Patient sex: M
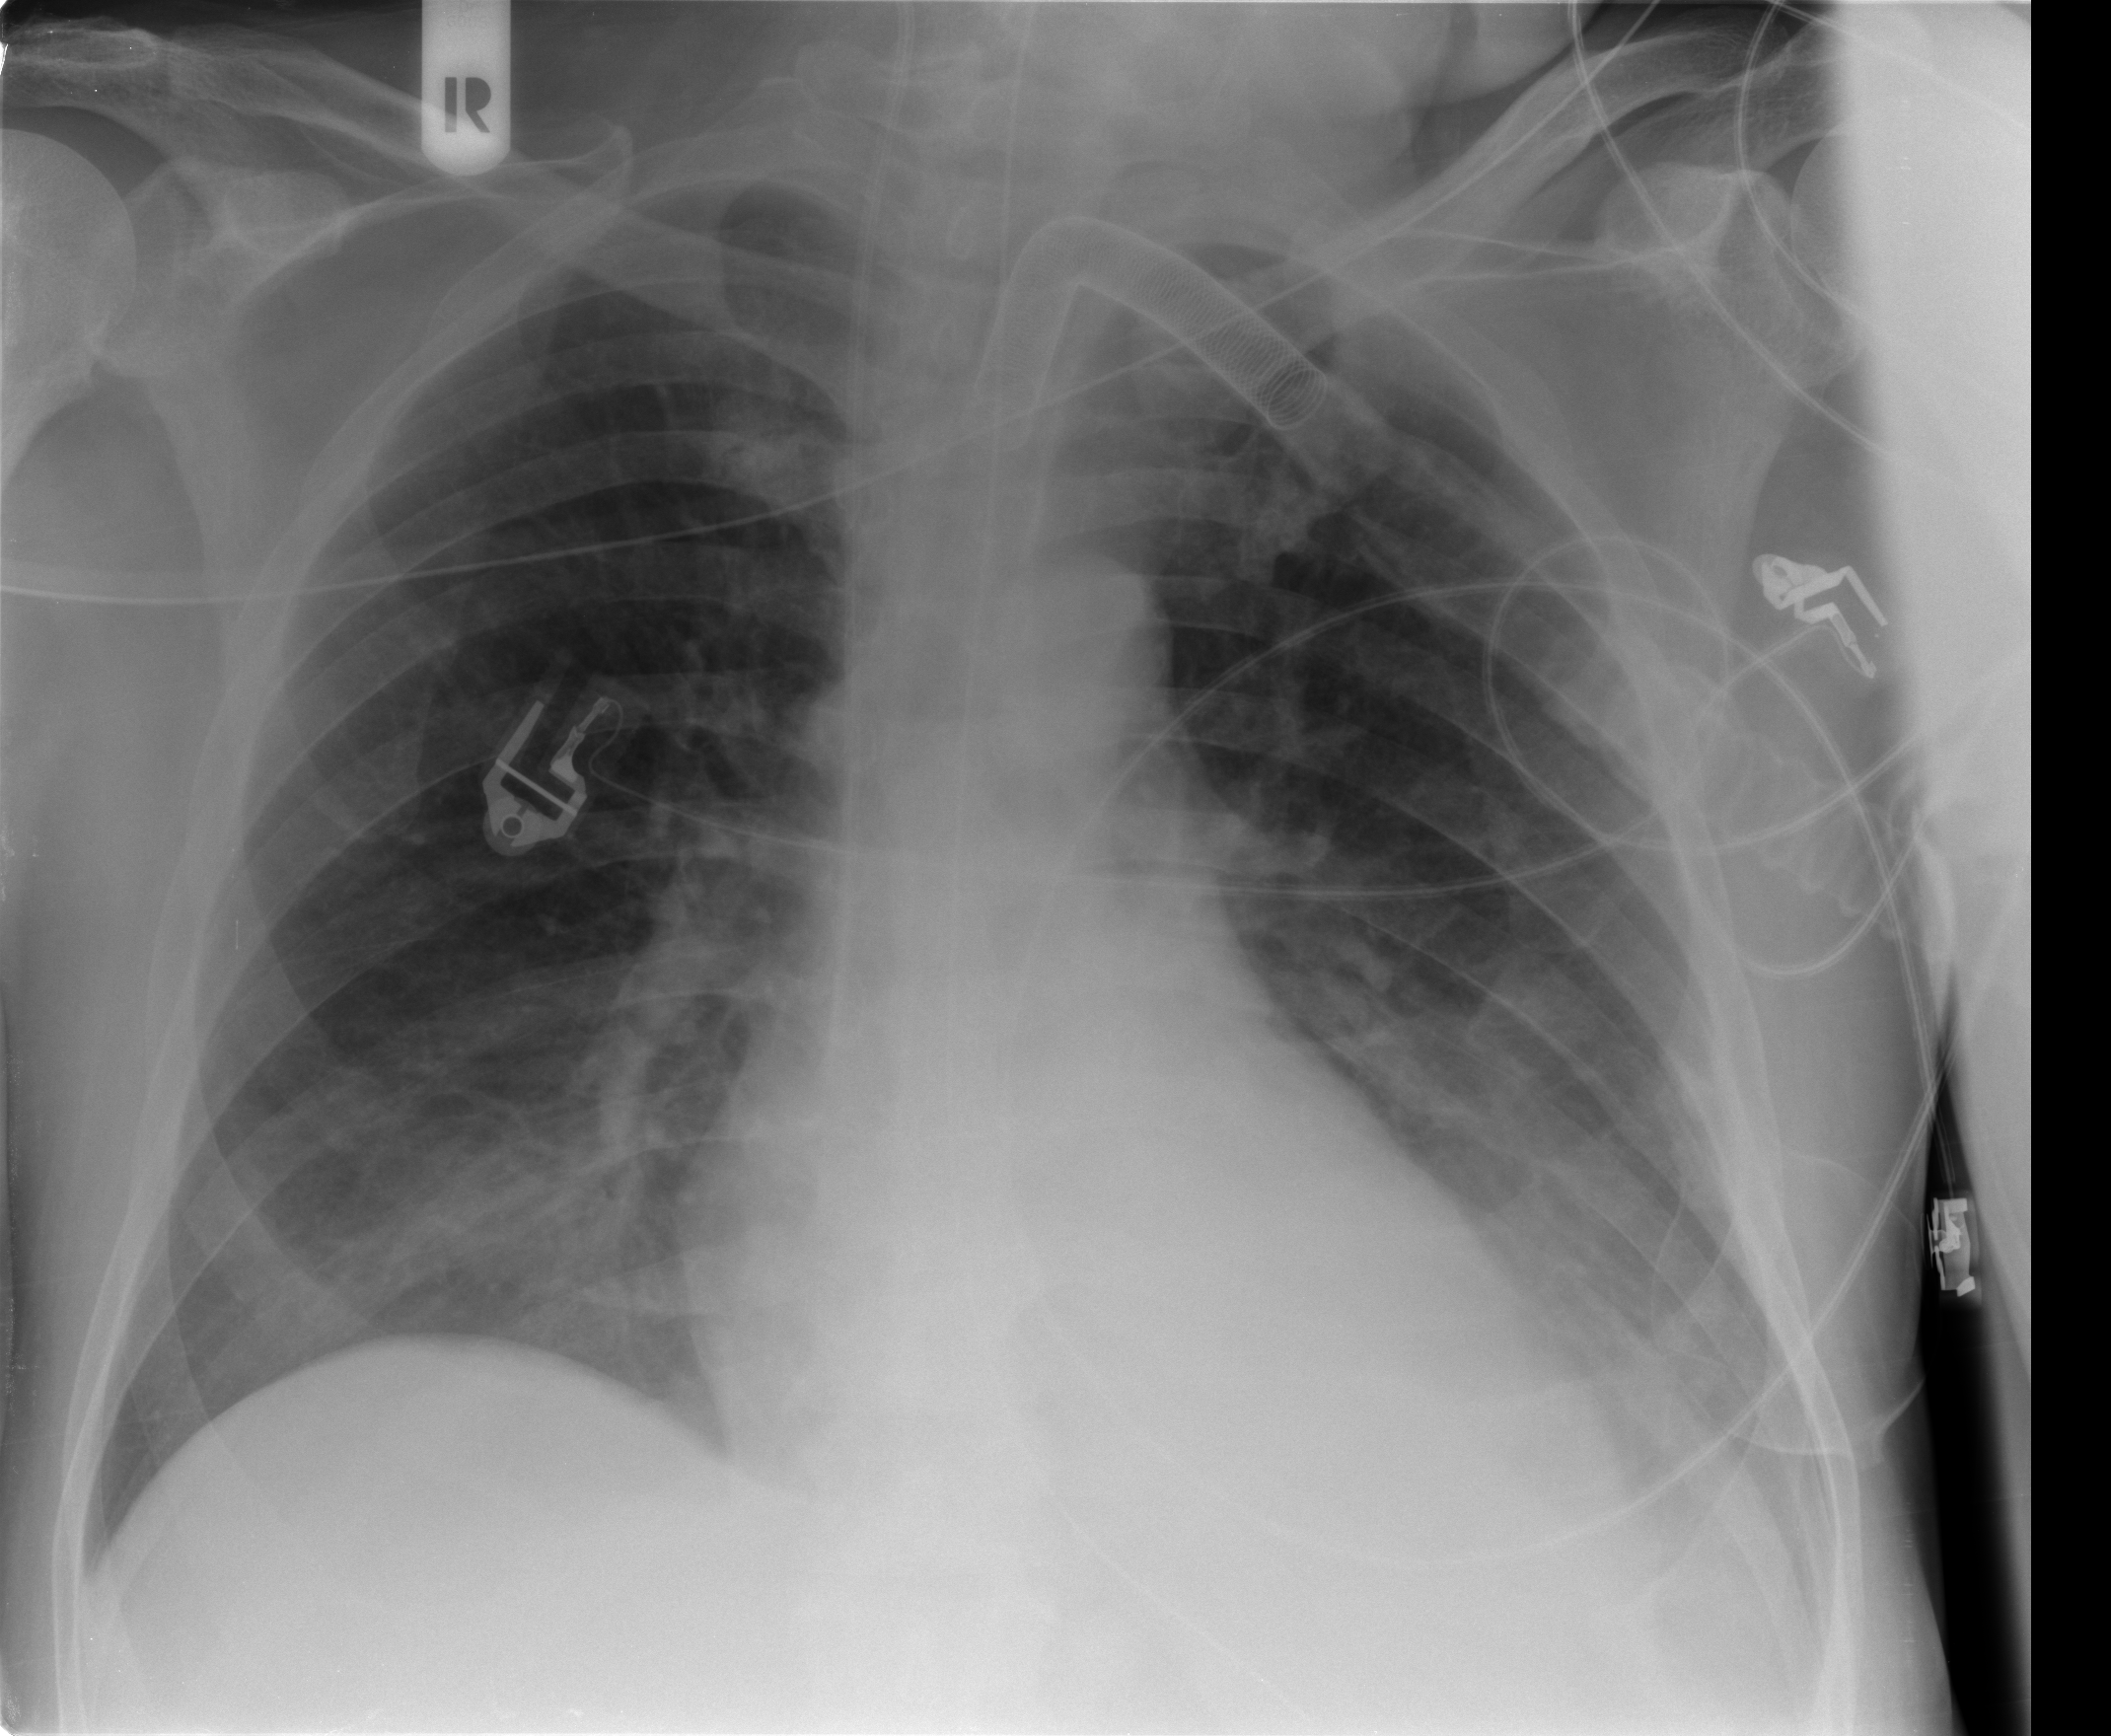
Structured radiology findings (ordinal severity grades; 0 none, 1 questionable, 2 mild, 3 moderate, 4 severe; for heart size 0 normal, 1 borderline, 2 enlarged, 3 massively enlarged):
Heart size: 2
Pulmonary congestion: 2
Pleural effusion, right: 0
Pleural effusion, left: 2
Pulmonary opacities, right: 0
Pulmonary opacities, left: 0
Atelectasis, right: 2
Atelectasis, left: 2